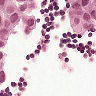
Metastatic tissue present: yes